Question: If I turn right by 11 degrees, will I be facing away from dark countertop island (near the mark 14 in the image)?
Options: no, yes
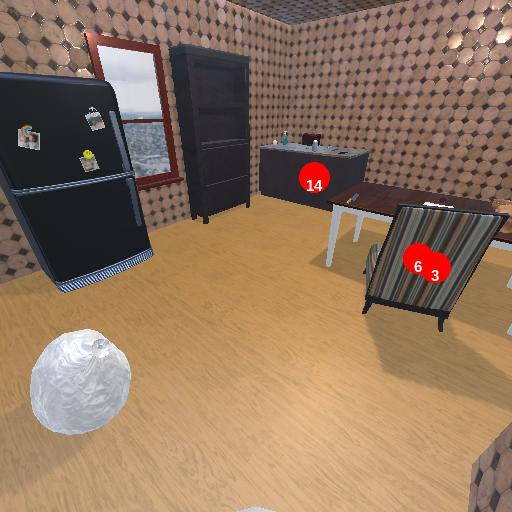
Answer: no